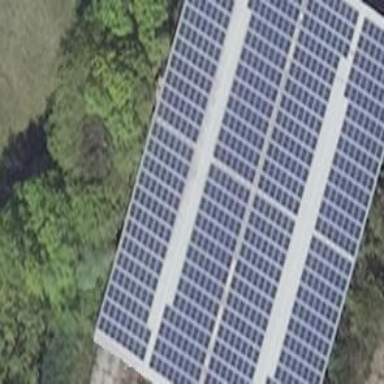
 generating electricity through photovoltaic methods."